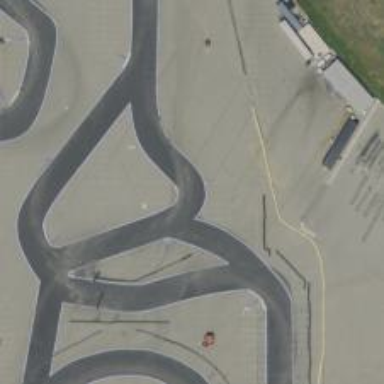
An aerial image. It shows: Raceway for motor sports.